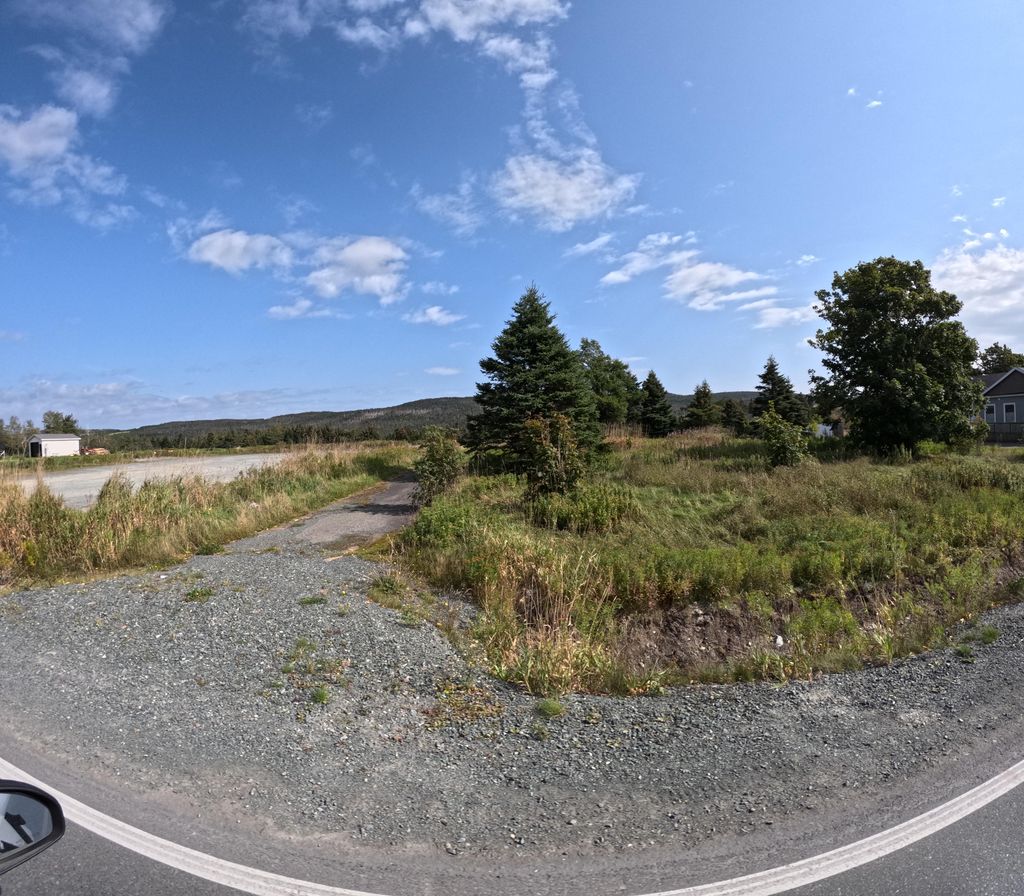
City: st_johns